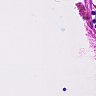
Metastatic tissue present: no